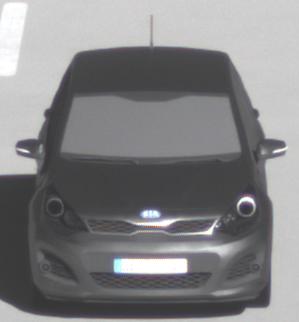
Make: KIA
Model: Rio 1.2
Detailed model: Rio (UB)
Model produced from: 2011/09
Model produced until: 2015/01
Doors: 3
Color: gray
Road condition: dry road
Daytime: morning or afternoon
Contrast: high contrast